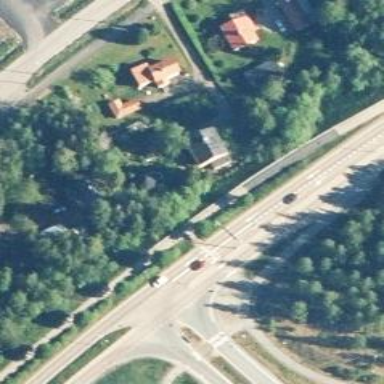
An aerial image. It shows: Tertiary road with asphalt surface.